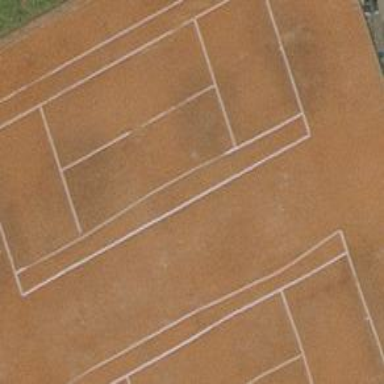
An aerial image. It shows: Tennis court on pitch.